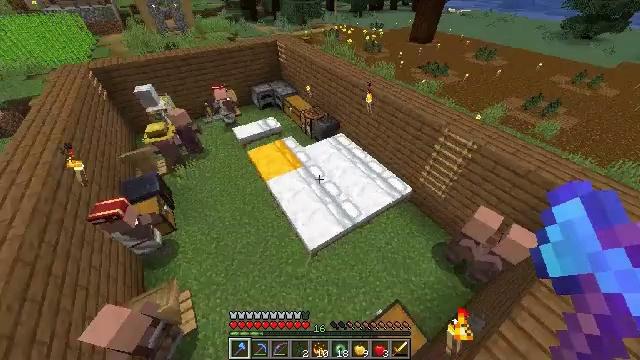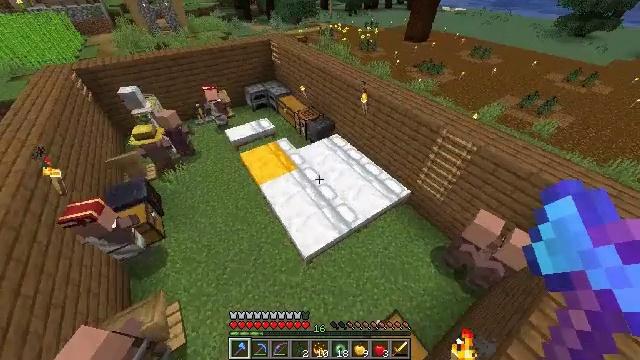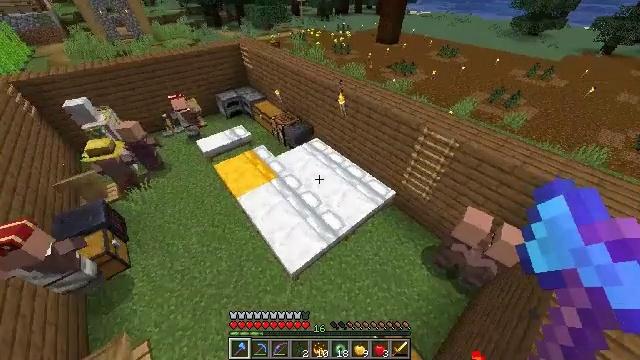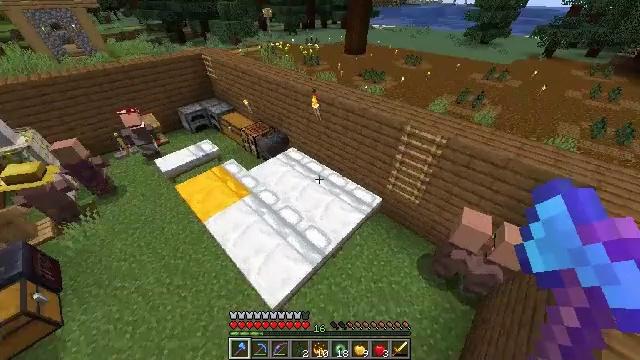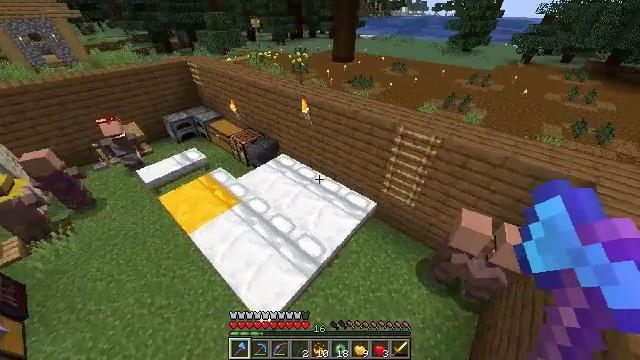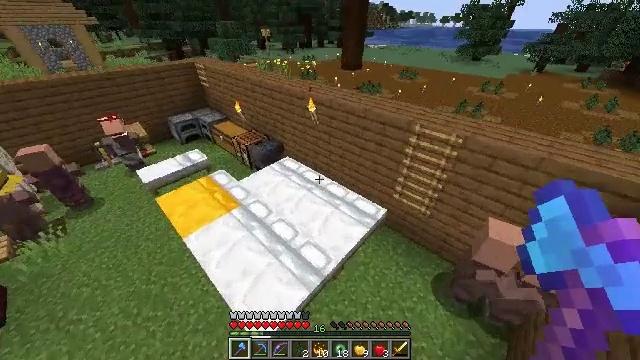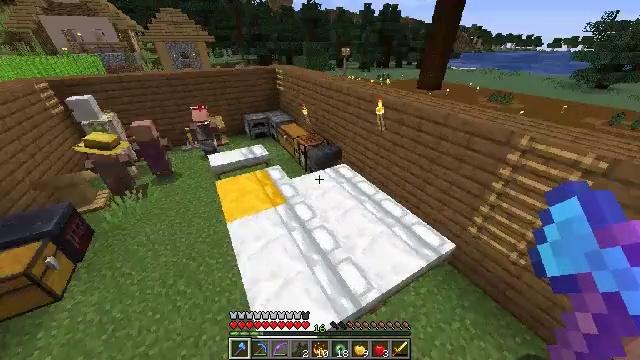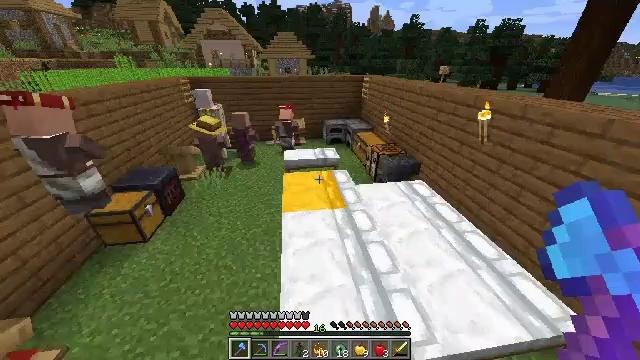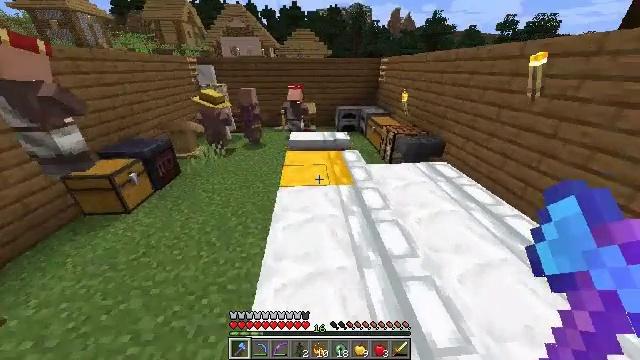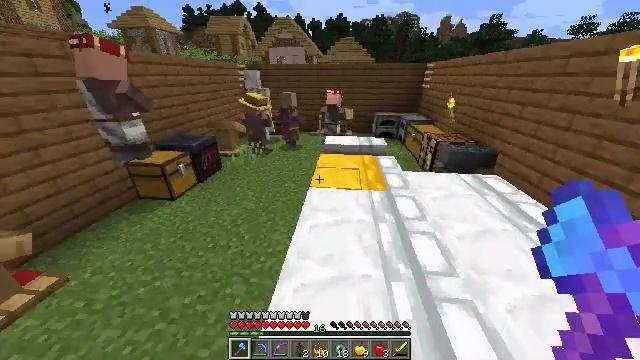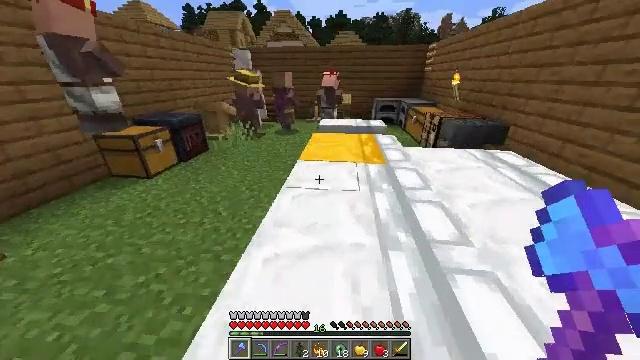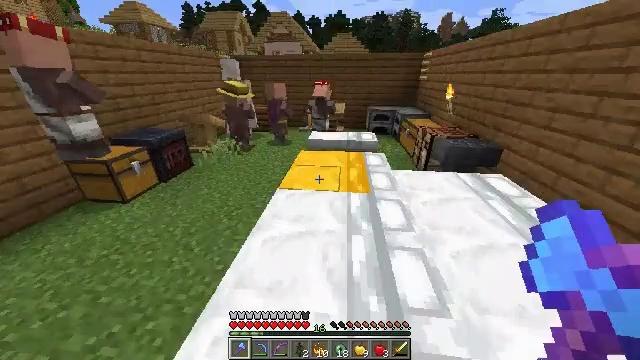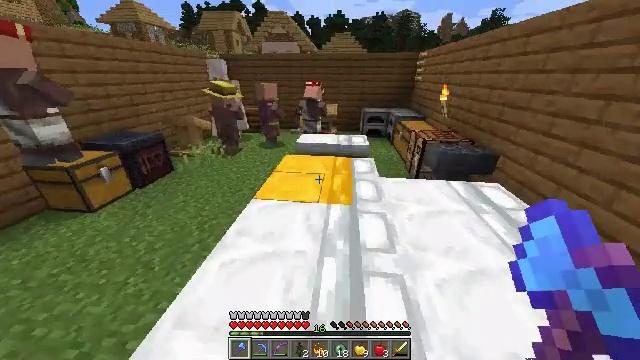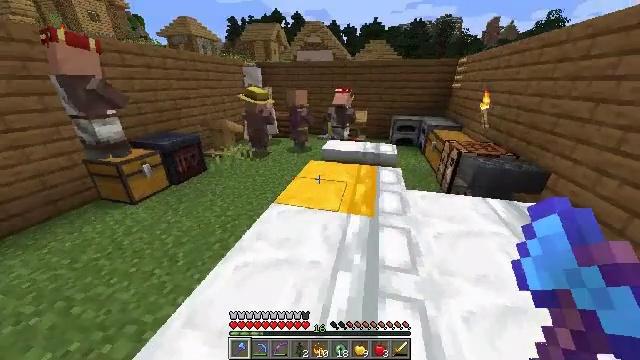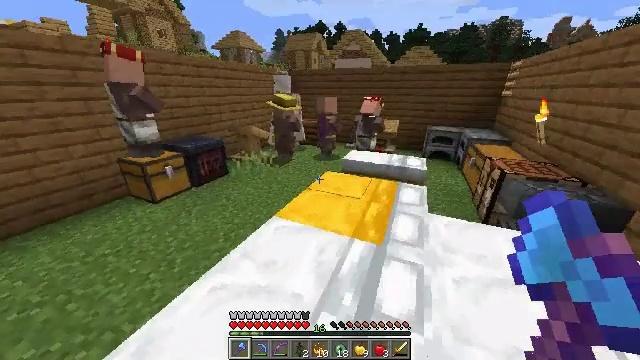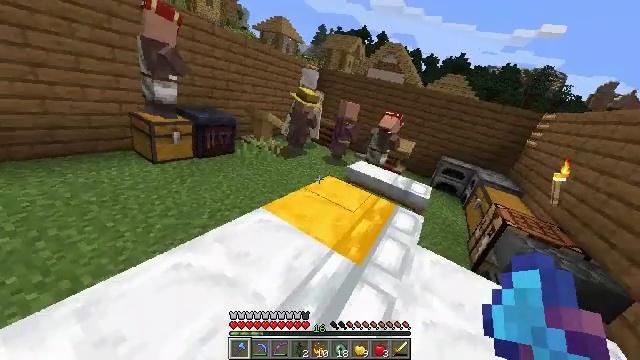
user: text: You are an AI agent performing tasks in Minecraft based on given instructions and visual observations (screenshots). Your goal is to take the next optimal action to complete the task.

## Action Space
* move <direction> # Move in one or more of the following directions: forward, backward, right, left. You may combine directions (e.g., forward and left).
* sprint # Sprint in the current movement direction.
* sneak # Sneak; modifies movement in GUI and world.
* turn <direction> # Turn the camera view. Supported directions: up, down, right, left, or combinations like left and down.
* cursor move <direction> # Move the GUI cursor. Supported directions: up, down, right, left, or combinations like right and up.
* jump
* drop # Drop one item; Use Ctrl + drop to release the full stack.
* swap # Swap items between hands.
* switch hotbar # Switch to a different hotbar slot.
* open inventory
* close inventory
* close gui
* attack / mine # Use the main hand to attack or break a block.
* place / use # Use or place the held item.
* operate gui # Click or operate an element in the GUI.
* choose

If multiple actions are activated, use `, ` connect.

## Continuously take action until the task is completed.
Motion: motion action
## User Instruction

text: Create an ender pearl.
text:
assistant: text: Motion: move forward, sprint, turn right
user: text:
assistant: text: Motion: move forward, sprint, turn right and up
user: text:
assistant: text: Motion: move forward, sprint, turn right and up
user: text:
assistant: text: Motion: move forward, sprint, turn right and up
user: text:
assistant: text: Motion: move forward, turn left and up
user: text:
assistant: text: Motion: move forward, turn left and up
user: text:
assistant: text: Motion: move forward, turn left and up
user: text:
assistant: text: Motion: move forward, sprint, turn left
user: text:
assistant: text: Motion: move forward, sprint, turn left and up
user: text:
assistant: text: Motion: move forward, sprint
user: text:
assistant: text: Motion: move forward and move right, sprint
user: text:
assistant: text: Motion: move forward and move right, sprint
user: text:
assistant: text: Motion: move forward and move right, sprint, turn left and up
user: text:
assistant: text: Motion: move forward and move right, sprint, turn left and up
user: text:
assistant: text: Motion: move forward and move right, sprint, turn left
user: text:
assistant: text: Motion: move forward and move right, sprint
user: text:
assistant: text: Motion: move forward and move right, sprint
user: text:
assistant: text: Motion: move forward and move right, sprint
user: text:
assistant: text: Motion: move forward and move right, sprint, turn left
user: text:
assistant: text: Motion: move forward and move right, sprint, turn left
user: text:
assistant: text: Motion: move forward and move right, sprint
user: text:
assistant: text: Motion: move forward and move right, sprint
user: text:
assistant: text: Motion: move forward, sprint
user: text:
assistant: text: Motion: move forward, sprint
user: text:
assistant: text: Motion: move forward, sprint
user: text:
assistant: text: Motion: move forward, sprint
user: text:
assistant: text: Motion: move forward
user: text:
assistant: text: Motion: turn left
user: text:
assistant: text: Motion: turn left
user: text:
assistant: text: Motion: turn left